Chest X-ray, PA view. Patient: 68 years old, sex F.
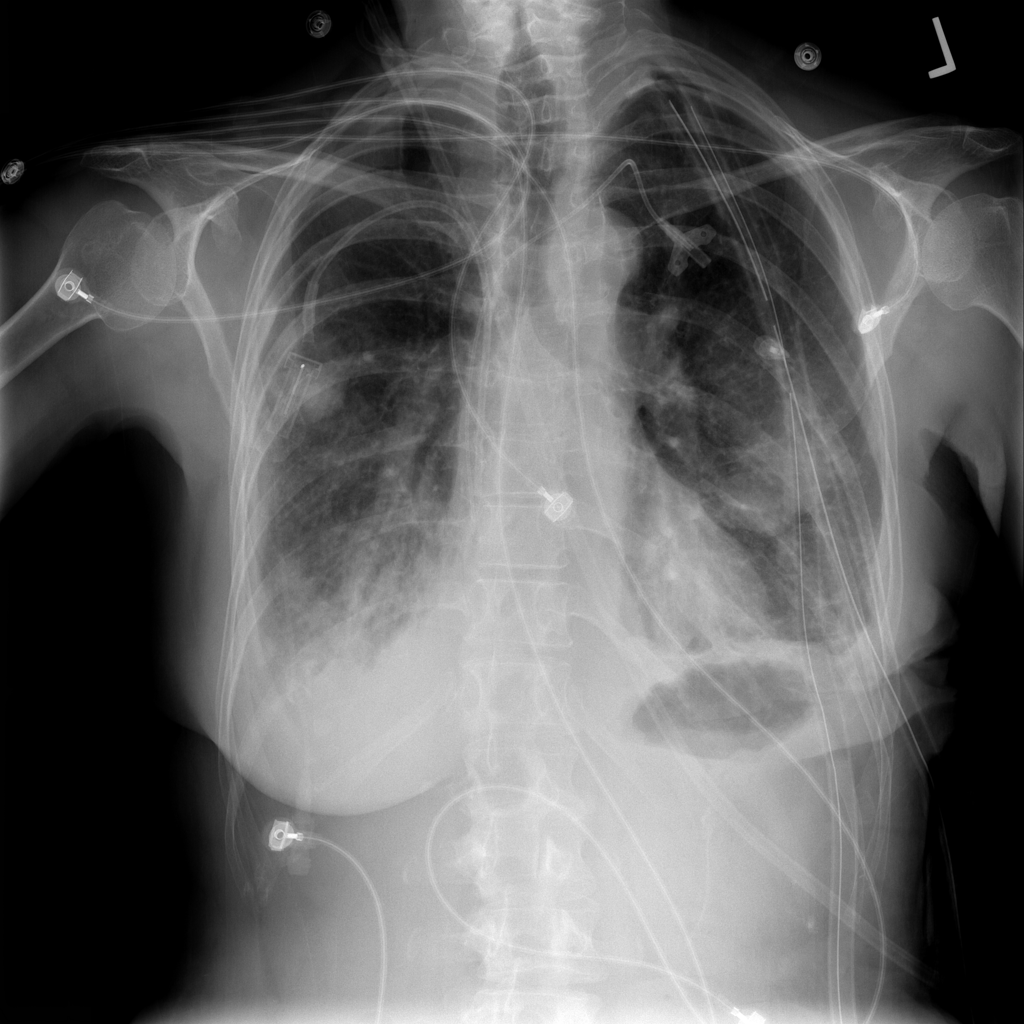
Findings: Effusion